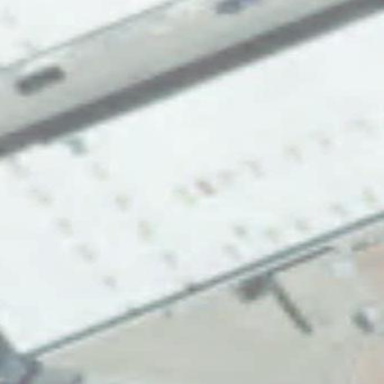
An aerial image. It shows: Industrial building.